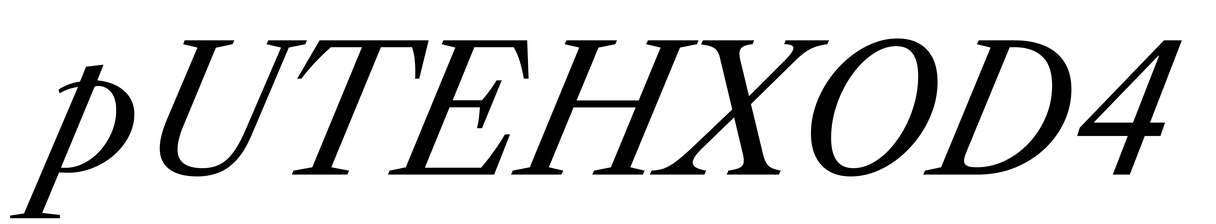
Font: LibreCaslonText-Italic_Italic